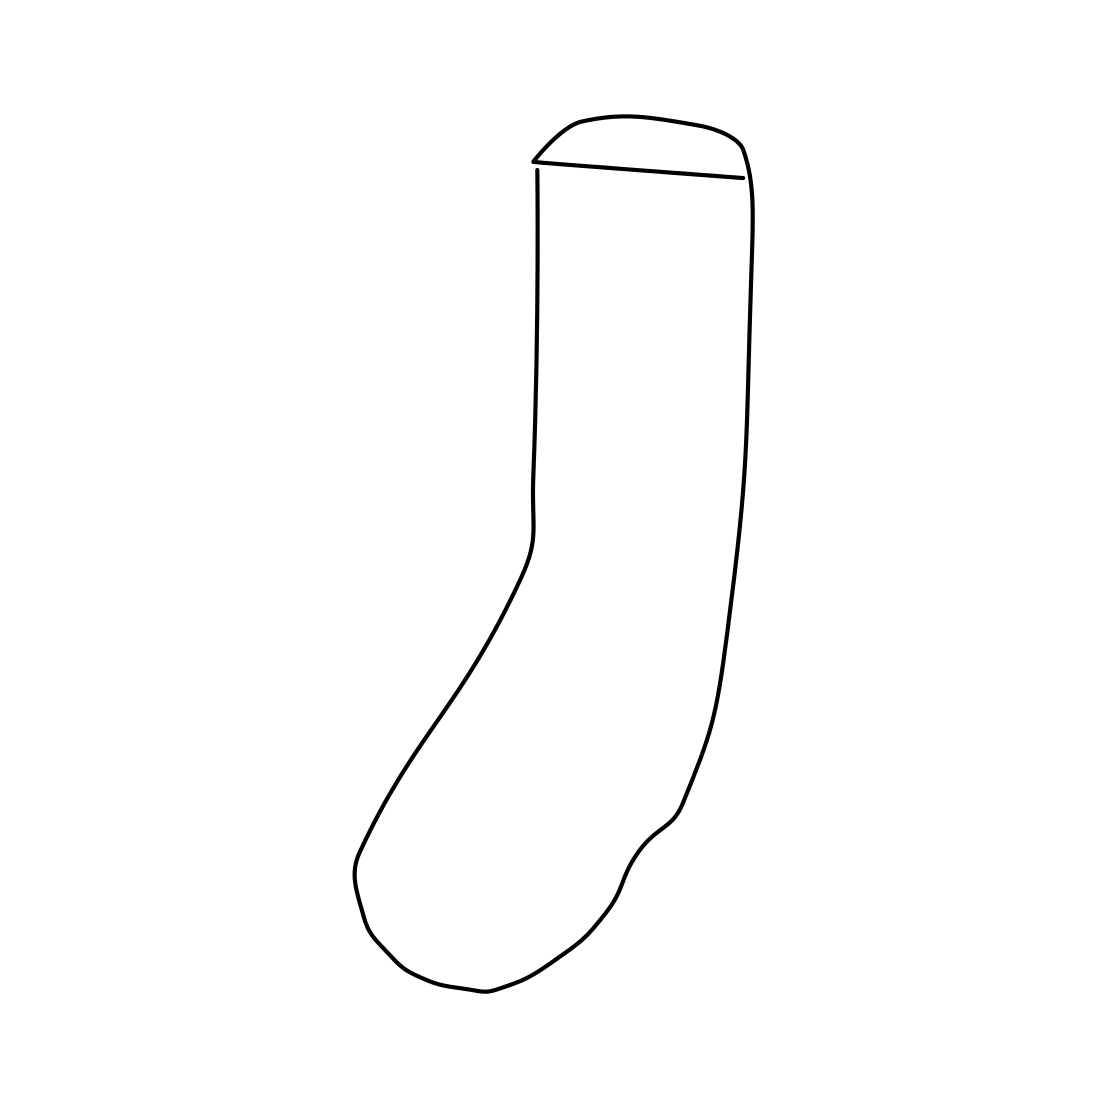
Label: socks